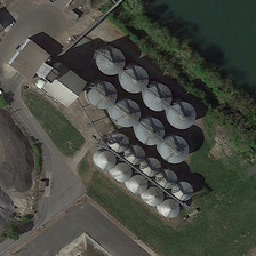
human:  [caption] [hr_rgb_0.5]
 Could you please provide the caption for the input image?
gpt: Four rows of gray reservoirs, near some green trees and rivers.

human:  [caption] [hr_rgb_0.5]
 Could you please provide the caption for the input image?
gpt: Four rows of gray reservoirs are close to green trees and rivers.

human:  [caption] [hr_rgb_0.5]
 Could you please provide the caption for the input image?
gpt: Four rows of gray reservoirs near some green trees and a river.

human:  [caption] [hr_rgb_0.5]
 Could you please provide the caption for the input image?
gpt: Four rows of gray storage tanks are close to green trees and rivers.

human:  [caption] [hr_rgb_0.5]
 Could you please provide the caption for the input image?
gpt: Four rows of gray storage tanks are close to some green trees and a river.